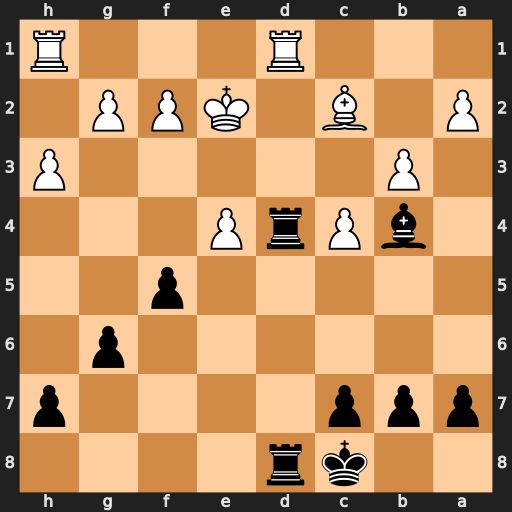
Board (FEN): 2kr4/ppp4p/6p1/5p2/1bPrP3/1P5P/P1B1KPP1/3R3R
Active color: b
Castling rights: -
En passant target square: -
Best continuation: Rd2+ Rxd2 Rxd2+ Kf3 Rxc2